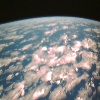
Label: cloud